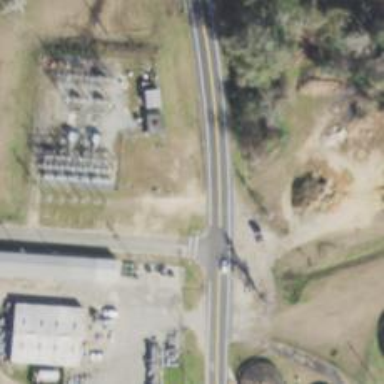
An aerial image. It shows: Distribution substation surrounded by fence.